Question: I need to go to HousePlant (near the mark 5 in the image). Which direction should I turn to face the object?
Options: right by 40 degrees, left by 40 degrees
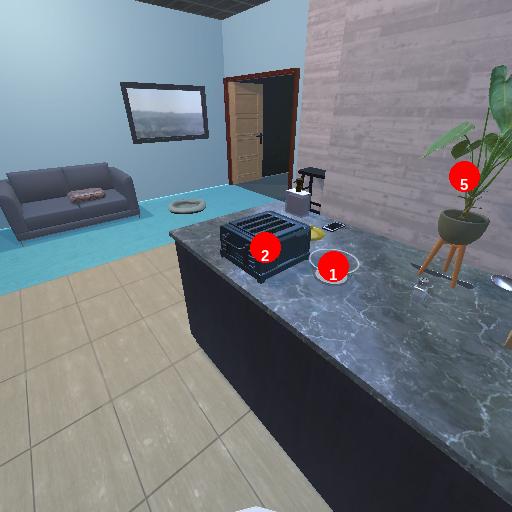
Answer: right by 40 degrees